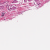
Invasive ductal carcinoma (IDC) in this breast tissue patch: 0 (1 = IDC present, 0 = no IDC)